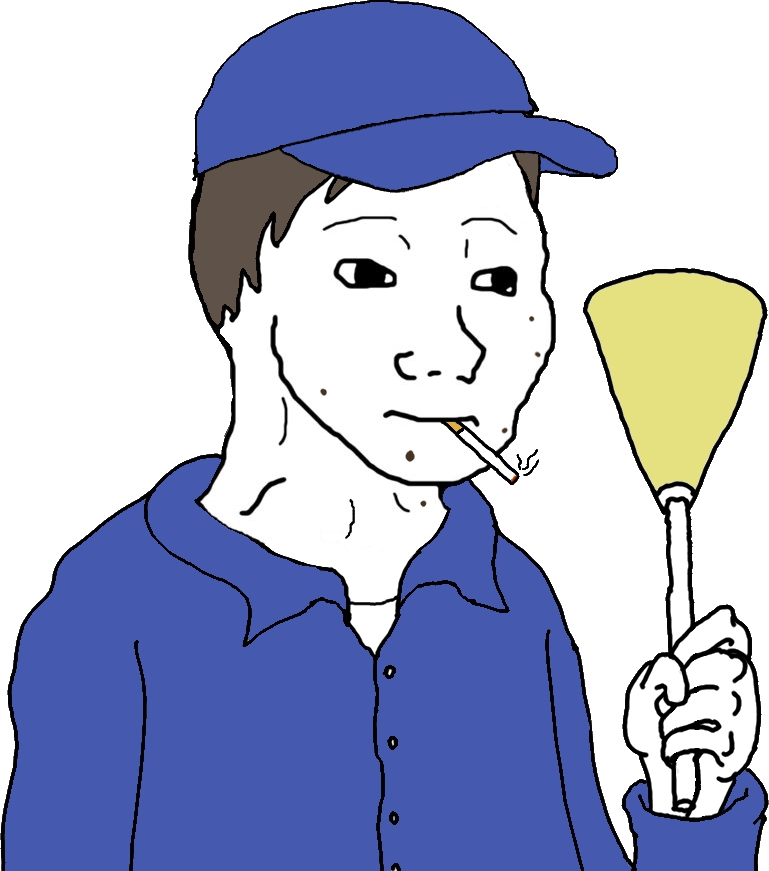
Label: 5_Doomer